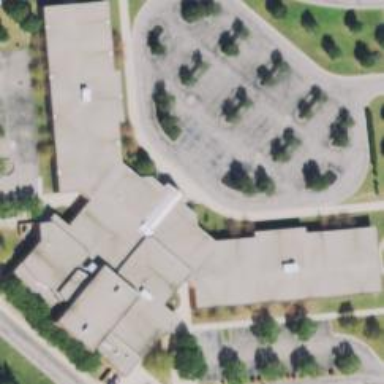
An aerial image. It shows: School building.